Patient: sex M, age 43
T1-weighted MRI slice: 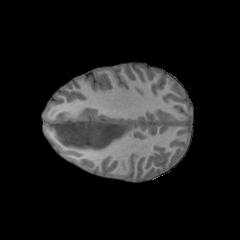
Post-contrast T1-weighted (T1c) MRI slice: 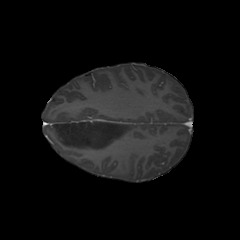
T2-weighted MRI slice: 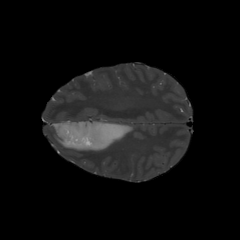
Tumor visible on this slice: yes
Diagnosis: Astrocytoma, IDH-mutant
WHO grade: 4